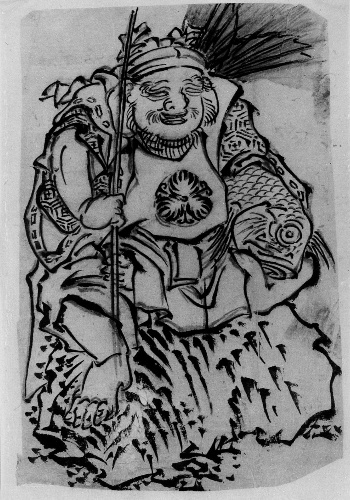
Artist: Katsushika Hokusai
Artist bio: Japanese, Tokyo (Edo) 1760–1849 Tokyo (Edo)
Date: 18th–19th century
Object type: Drawing
Classification: Paintings
Medium: Ink and color on paper
Culture: Japan
Period: Edo period (1615–1868)
Dimensions: 10 11/16 x 7 in. (27.1 x 17.8 cm)
Department: Asian Art
Credit line: Gift of Annette Young, in memory of her brother, Innis Young, 1956
Accession year: 1956
Repository: Metropolitan Museum of Art, New York, NY
Tags: Men